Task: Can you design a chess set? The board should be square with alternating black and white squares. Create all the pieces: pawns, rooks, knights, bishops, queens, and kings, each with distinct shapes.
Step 4199:
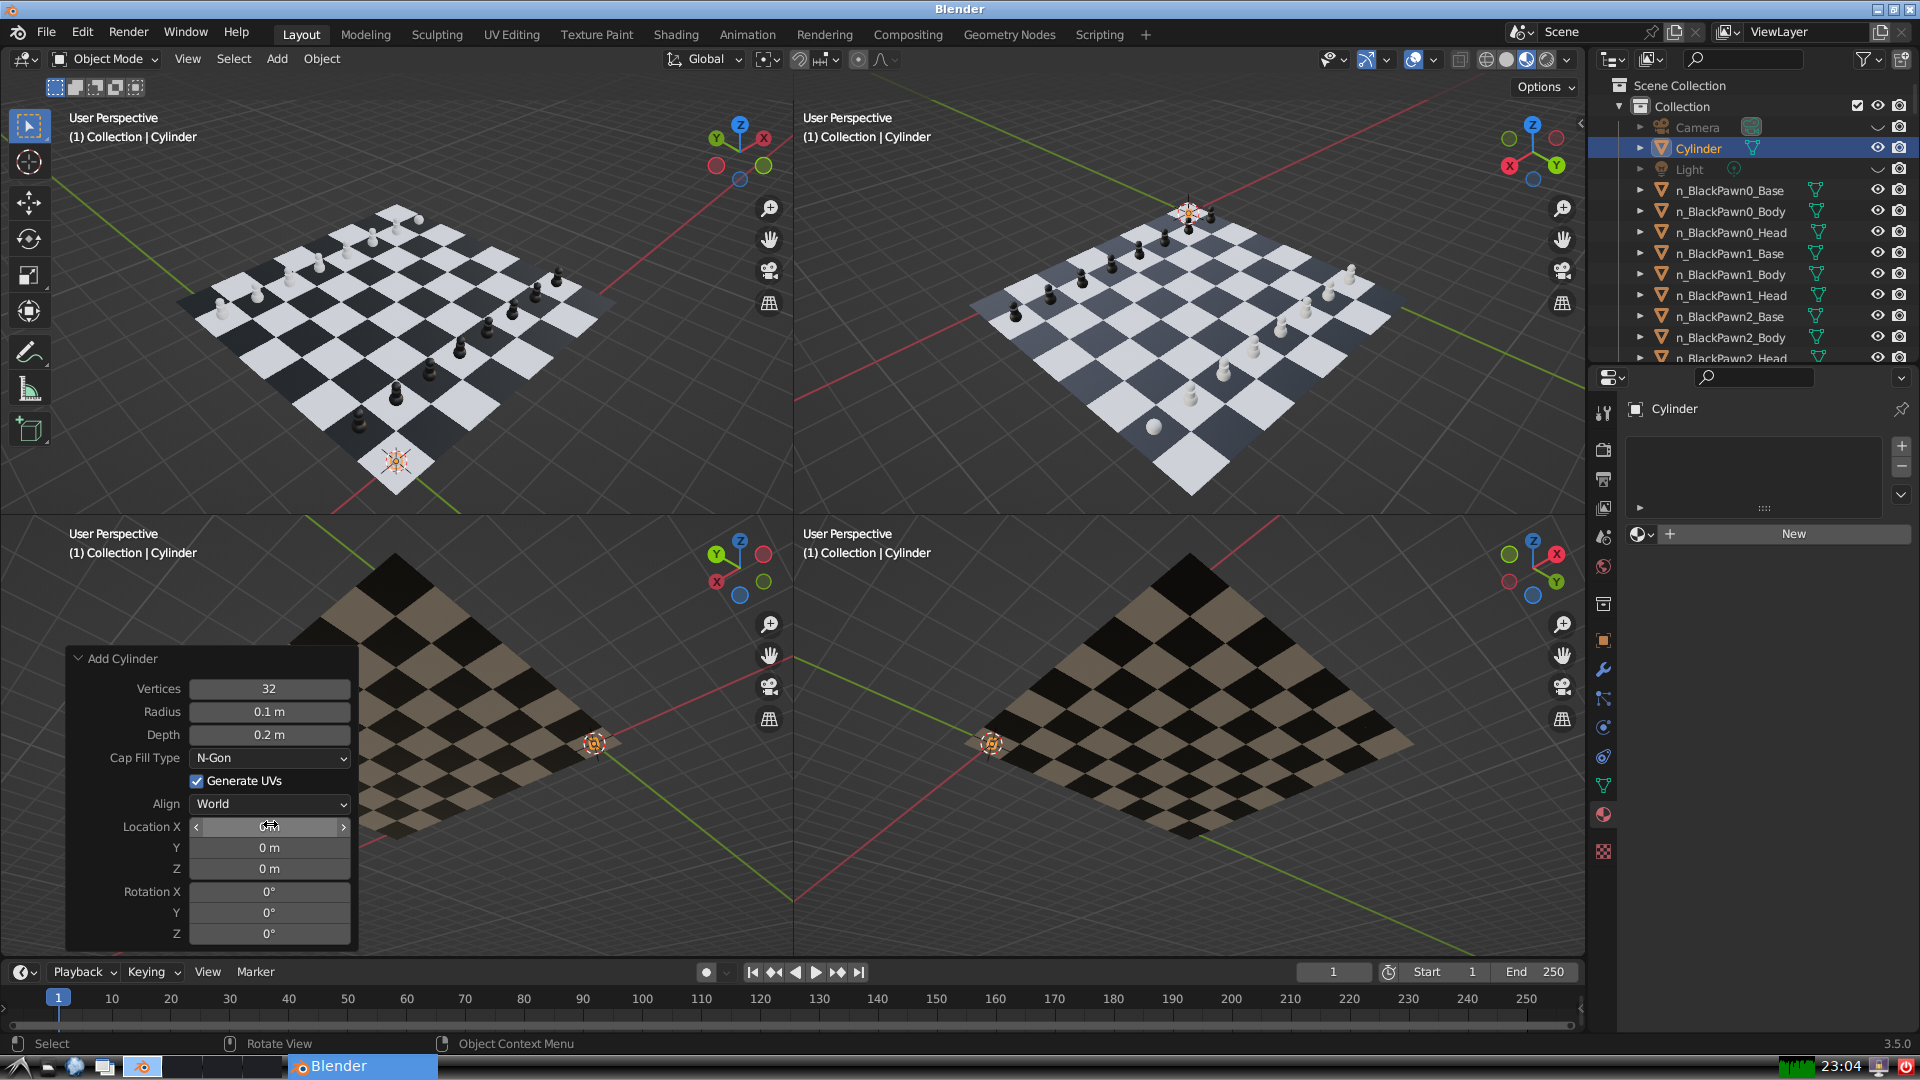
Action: click: no